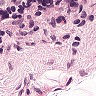
Metastatic tissue present: no